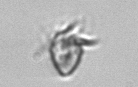
Label: Ciliophora